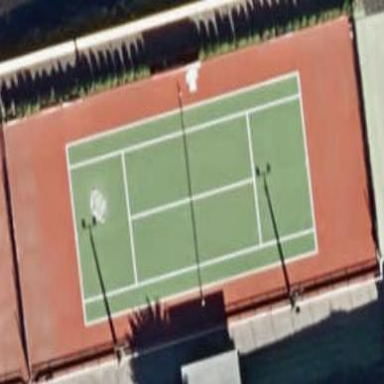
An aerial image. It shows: Tennis court with tartan surface on leisure land pitch.